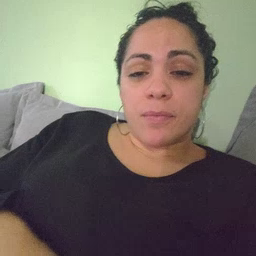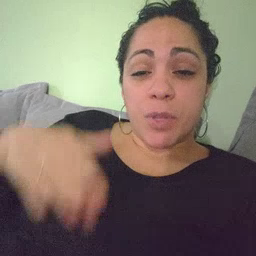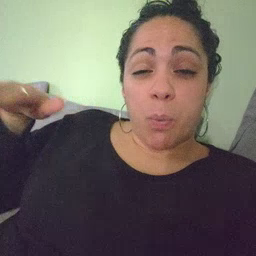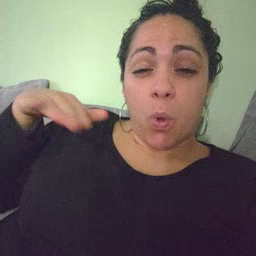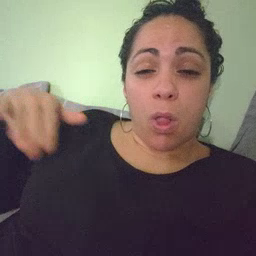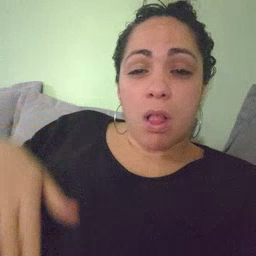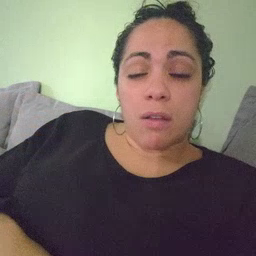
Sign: pool